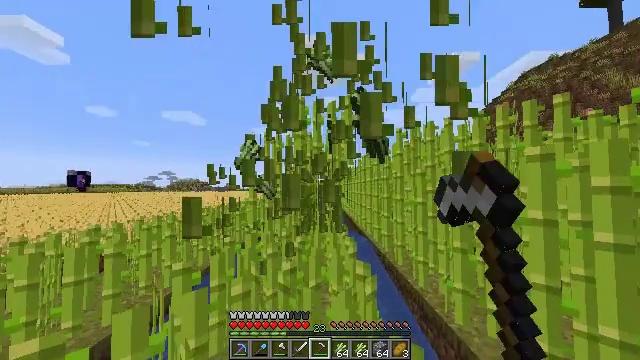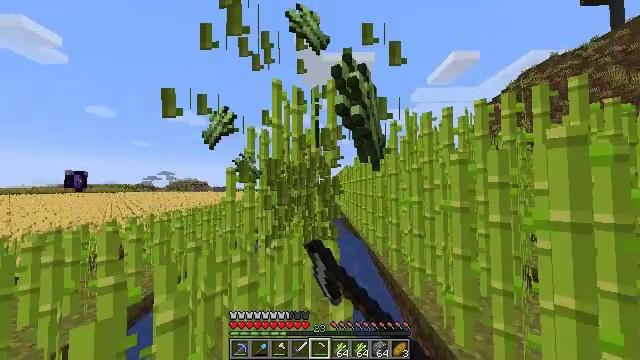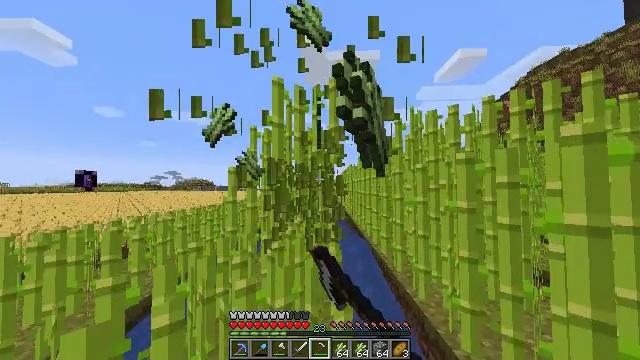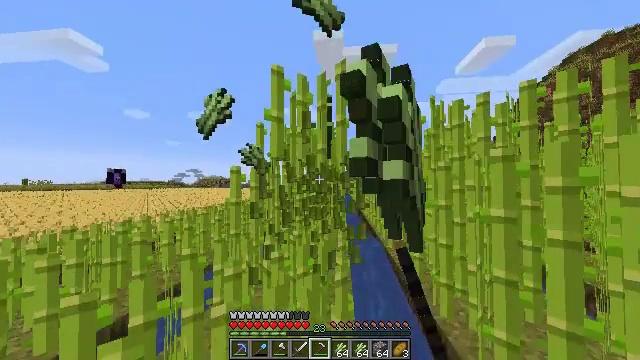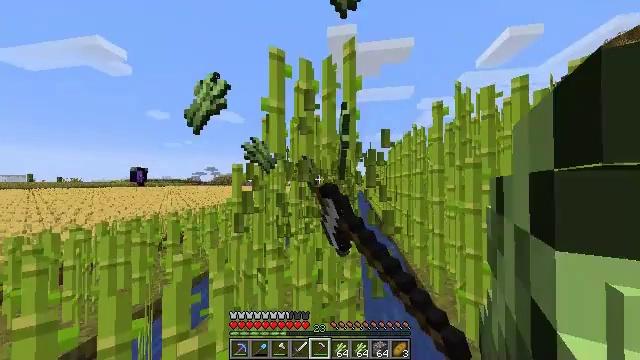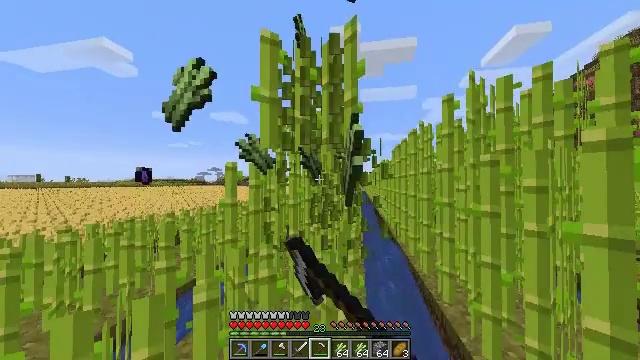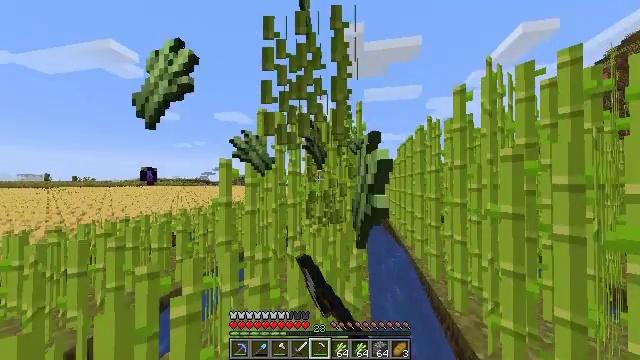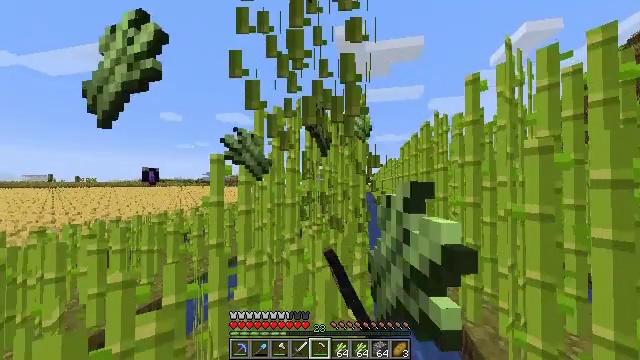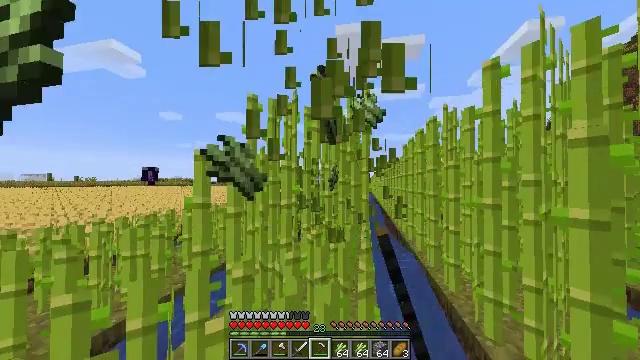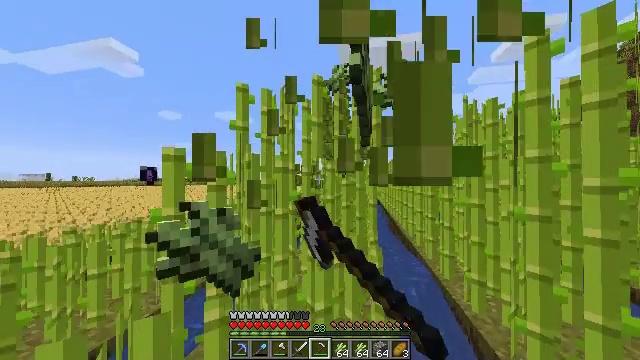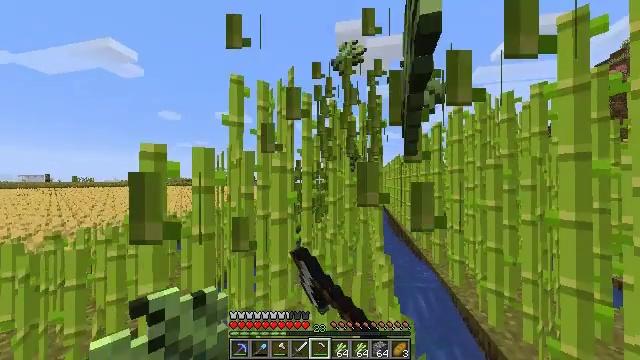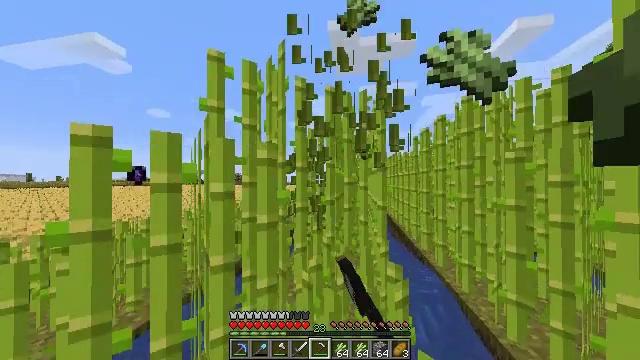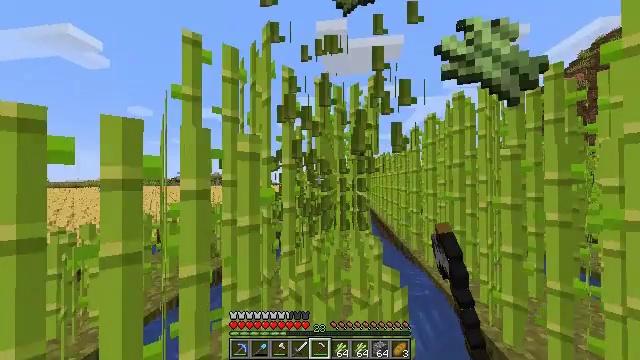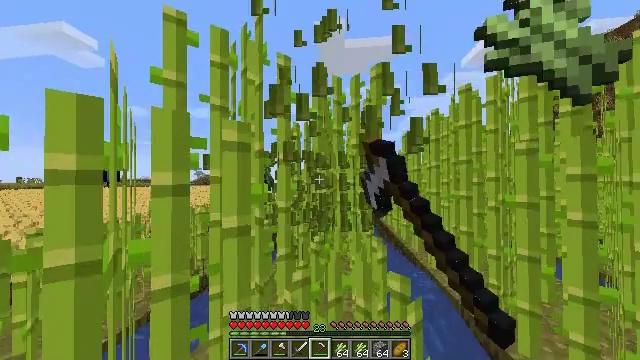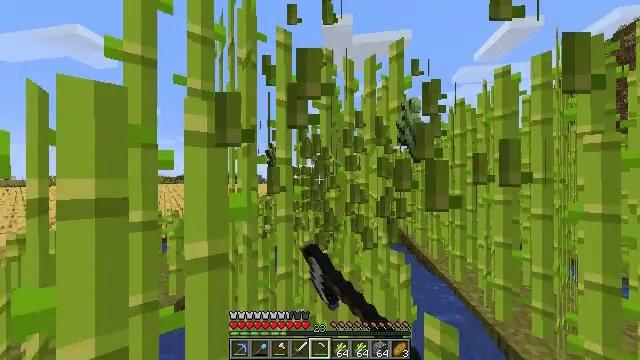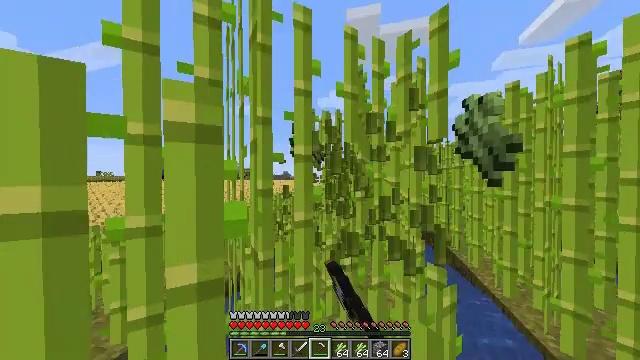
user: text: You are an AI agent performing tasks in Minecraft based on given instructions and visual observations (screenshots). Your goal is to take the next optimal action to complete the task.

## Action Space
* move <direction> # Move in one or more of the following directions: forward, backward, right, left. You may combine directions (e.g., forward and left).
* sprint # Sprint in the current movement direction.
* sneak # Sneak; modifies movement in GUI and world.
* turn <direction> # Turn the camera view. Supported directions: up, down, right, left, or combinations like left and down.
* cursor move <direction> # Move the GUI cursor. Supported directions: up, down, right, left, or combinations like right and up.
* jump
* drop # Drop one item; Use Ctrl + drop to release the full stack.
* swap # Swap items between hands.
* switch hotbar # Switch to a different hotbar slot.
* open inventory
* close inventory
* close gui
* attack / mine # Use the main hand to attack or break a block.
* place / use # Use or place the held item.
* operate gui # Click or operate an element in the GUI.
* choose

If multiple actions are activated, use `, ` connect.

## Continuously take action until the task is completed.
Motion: motion action
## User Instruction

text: Collect sugar cane near water sources.
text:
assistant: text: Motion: move forward and move right, sprint, attack / mine
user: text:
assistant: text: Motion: move forward, sprint, turn left, attack / mine
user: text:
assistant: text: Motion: move forward, sprint, turn left, attack / mine
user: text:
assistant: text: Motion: move forward, sprint, turn left, attack / mine
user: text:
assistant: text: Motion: move forward, sprint, attack / mine
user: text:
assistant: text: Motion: move forward, sprint, attack / mine
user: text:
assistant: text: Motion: move forward, sprint, attack / mine
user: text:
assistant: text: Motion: move forward, sprint, attack / mine
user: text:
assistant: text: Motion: move forward, sprint, attack / mine
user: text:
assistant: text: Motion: move forward, sprint, attack / mine
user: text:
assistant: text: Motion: move forward, sprint, turn right, attack / mine
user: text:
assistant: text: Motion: move forward, sprint, turn right, attack / mine
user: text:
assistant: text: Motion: move forward, sprint, attack / mine
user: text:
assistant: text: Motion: move forward, sprint, turn left, attack / mine
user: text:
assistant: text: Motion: move forward, sprint, turn left, attack / mine
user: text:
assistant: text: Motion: move forward, sprint, turn left, attack / mine
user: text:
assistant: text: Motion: move forward, sprint, attack / mine
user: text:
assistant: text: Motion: move forward, sprint, turn right, attack / mine
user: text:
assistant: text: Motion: move forward, sprint, turn right, attack / mine
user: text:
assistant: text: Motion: move forward, sprint, turn right, attack / mine
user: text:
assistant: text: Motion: sprint, turn right, attack / mine
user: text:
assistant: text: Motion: sprint, turn right, attack / mine
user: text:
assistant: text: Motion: sprint, turn right, attack / mine
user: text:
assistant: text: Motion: sprint, attack / mine
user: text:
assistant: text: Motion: move forward, sprint, attack / mine
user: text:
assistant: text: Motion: move forward, sprint, attack / mine
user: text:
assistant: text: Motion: move forward, sprint, attack / mine
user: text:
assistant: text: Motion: move forward, sprint, attack / mine
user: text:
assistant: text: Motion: move forward, sprint, attack / mine
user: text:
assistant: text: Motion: move forward, sprint, attack / mine